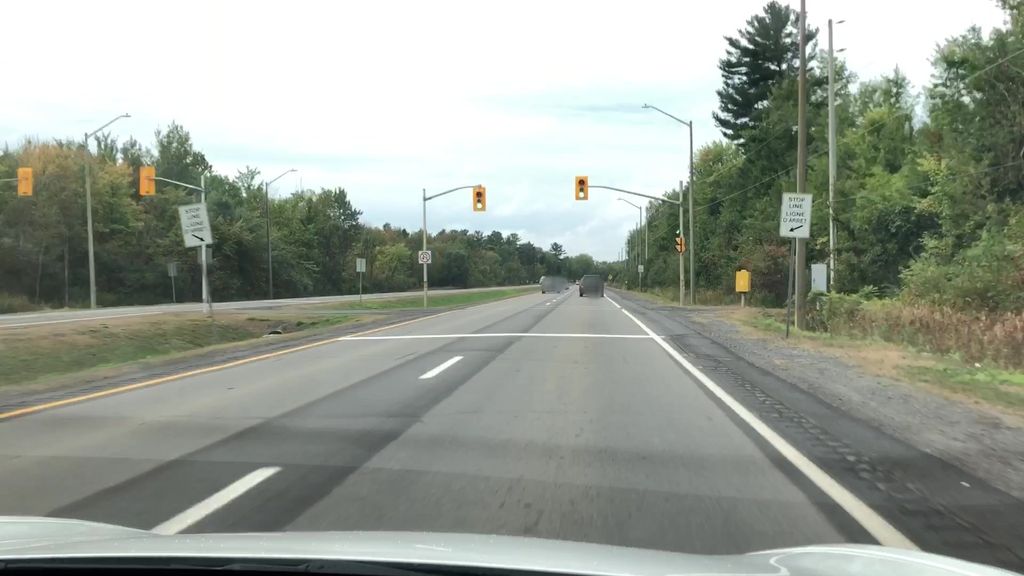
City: ottawa-gatineau